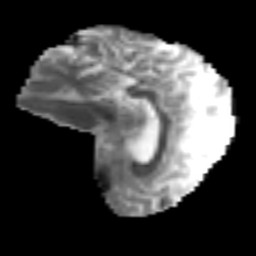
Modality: MD
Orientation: sagittal
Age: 47
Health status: ill
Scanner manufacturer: philips
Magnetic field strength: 3 T
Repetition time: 9 s
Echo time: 0.127 s